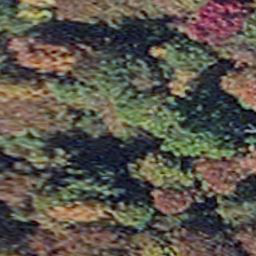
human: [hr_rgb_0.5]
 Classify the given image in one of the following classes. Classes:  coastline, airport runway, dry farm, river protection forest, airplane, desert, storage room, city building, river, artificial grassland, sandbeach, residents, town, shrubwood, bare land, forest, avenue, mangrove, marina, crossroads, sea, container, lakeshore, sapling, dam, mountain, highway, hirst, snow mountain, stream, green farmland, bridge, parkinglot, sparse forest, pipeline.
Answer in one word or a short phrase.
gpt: mangrove